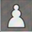
Piece: wP